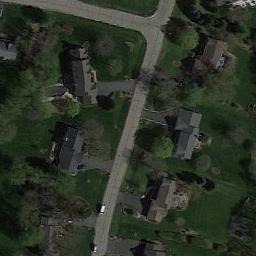
Label: residential